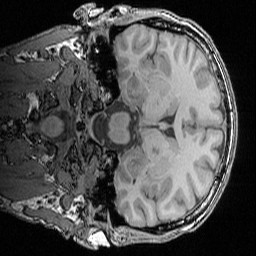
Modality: T1w
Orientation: coronal
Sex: male
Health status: ill
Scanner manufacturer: siemens
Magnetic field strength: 3 T
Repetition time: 1.57 s
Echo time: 0.00342 s